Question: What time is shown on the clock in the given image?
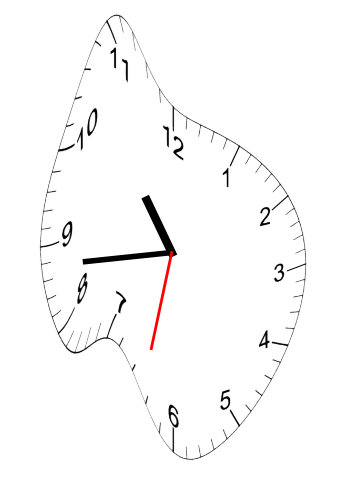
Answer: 10:43:32